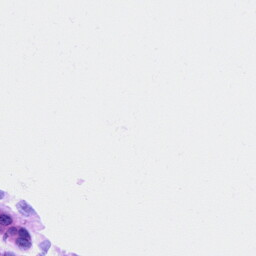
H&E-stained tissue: Ovarian